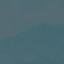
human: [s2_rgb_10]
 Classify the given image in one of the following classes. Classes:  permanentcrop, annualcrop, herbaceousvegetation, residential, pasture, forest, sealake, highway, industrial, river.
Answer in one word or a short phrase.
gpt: SeaLake